Field crop: tomato
Growth stage: 1
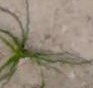
Species: cyperus